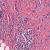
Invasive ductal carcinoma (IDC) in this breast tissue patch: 1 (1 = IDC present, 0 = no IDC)